Field crop: maize
Growth stage: 2
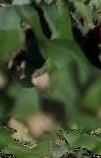
Species: maize